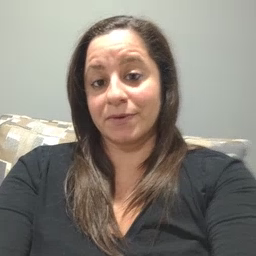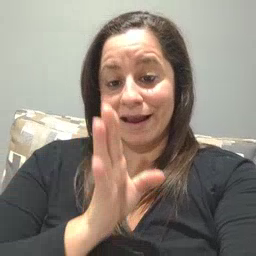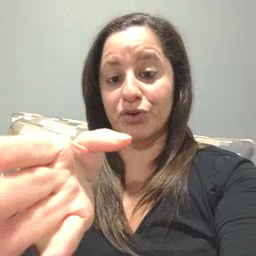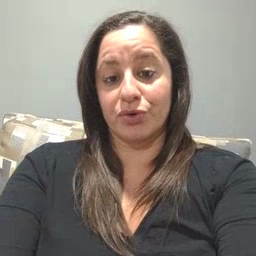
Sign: after